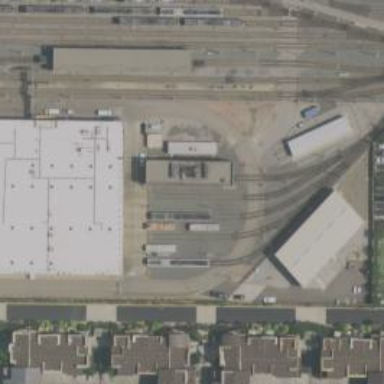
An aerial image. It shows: Light rail yard with electrified contact lines.